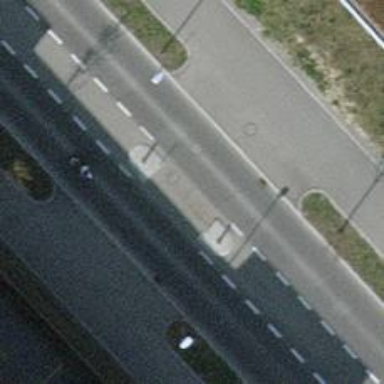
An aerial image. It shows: Island crossing on the road.